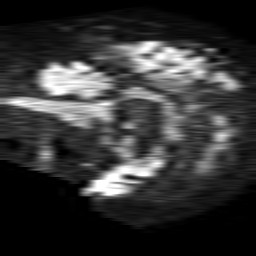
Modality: TRACE
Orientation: sagittal
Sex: male
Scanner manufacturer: philips
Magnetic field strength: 1.5 T
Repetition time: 4.6 s
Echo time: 0.08724 s